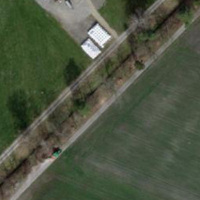
EUNIS habitat code: 25
Species observed at this site:
Turdus viscivorus